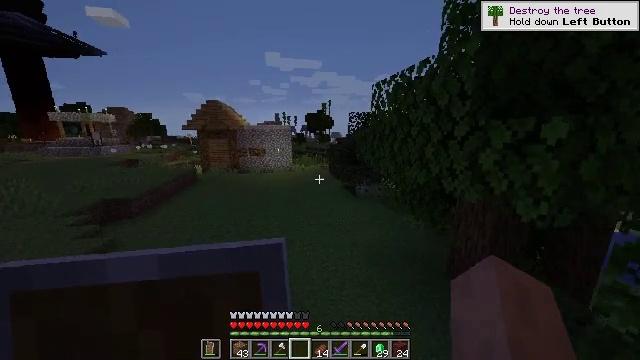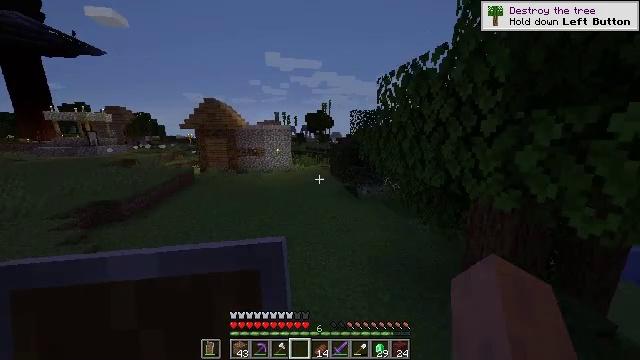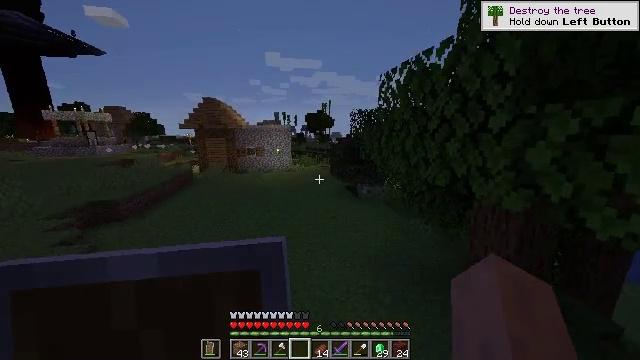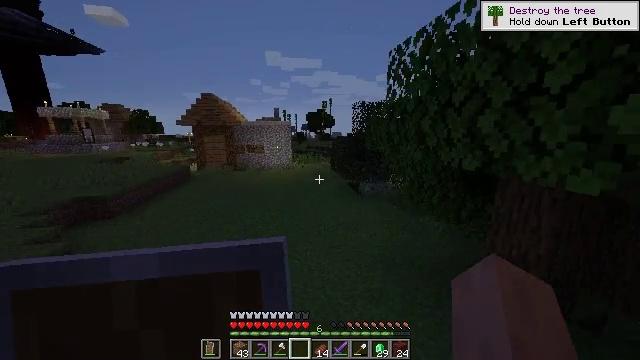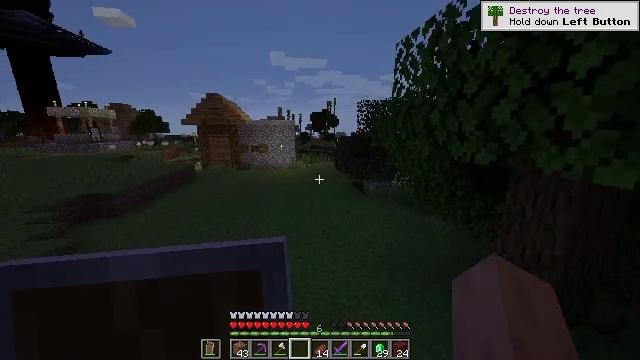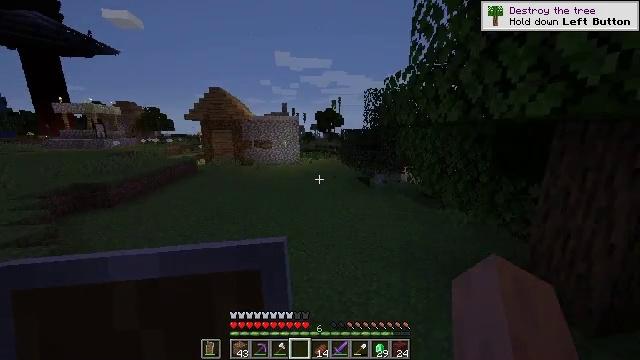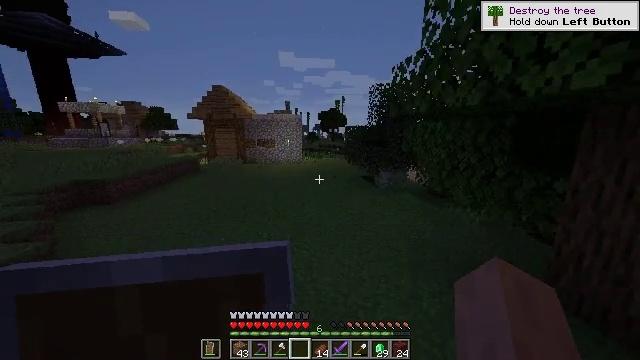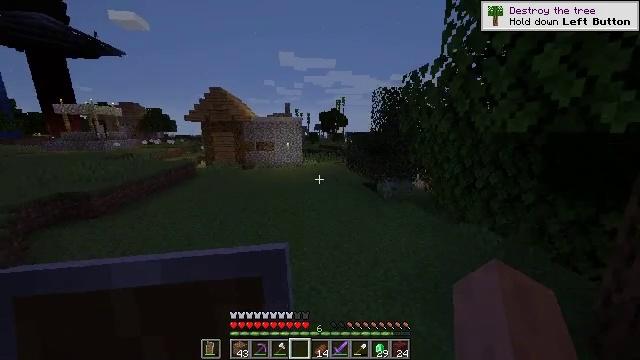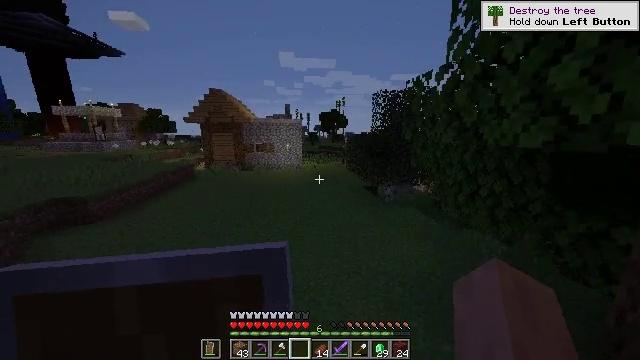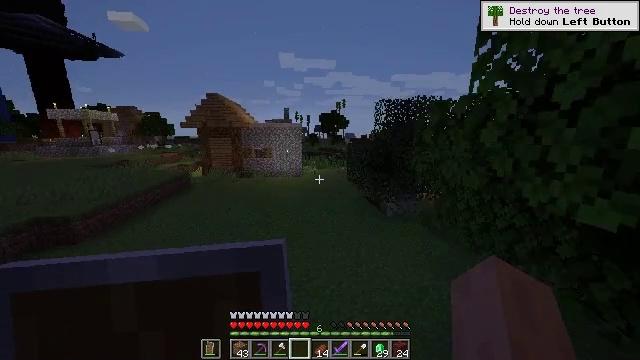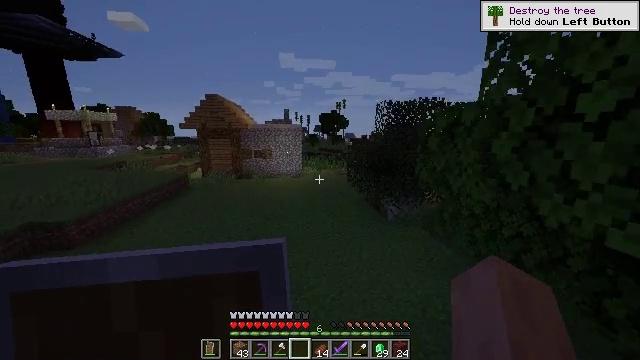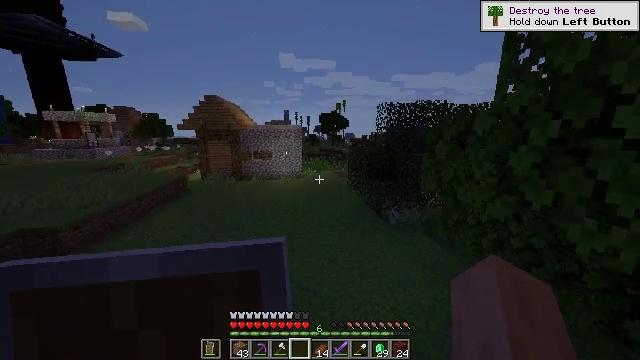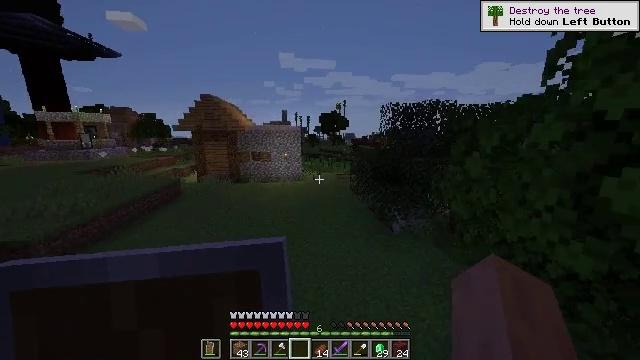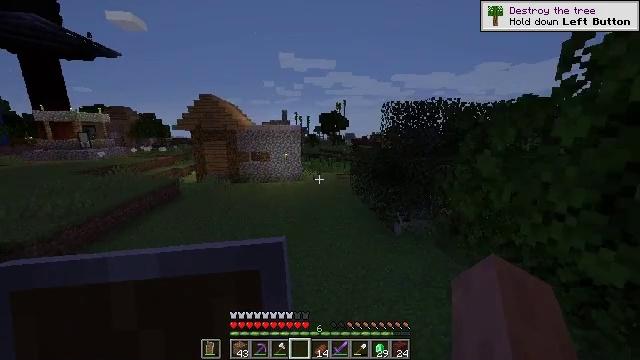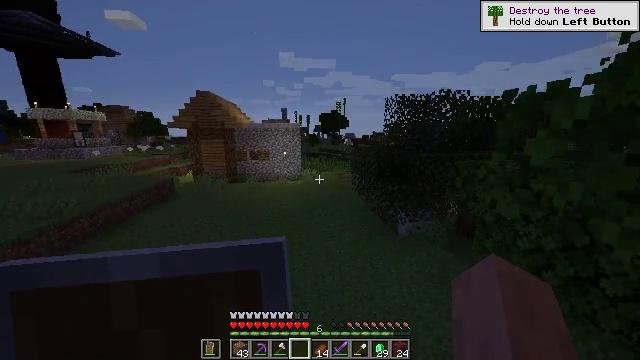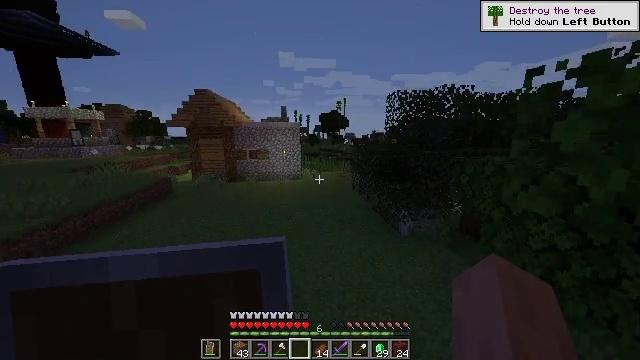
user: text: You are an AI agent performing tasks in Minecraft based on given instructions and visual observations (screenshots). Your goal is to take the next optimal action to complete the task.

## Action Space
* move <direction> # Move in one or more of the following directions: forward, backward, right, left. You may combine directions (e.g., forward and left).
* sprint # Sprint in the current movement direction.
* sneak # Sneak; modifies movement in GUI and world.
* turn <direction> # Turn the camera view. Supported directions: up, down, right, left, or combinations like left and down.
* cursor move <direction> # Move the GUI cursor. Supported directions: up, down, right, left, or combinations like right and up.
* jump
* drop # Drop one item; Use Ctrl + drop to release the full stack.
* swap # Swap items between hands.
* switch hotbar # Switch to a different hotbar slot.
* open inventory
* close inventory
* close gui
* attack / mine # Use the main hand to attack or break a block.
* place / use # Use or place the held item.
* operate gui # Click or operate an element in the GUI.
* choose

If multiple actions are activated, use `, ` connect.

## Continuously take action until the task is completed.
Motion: motion action
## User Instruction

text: Use ancient debris in the furnace to create netherite scrap.
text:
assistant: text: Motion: move forward, jump
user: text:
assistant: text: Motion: move forward, jump
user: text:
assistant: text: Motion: move forward, jump
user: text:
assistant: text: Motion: move forward, turn left, jump
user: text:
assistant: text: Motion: move forward, turn left, jump
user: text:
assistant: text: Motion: move forward, jump
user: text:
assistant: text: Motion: move forward, jump
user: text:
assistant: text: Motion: move forward, jump
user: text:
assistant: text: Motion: move forward, jump
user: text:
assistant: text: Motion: move forward, jump
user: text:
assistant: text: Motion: move forward, jump
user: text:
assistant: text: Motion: move forward, jump
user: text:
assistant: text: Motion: move forward, jump
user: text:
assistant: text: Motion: move forward, jump
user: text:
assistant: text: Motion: move forward, jump
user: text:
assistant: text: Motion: move forward, jump
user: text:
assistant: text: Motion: move forward, jump
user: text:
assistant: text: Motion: move forward, jump
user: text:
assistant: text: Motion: move forward, jump
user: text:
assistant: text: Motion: move forward, jump
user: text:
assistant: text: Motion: move forward, turn left and up, jump
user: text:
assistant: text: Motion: move forward and move right, turn left and up, jump
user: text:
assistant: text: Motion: move forward and move right, turn left and up, jump
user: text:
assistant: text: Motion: move forward and move right, jump
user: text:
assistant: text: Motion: move forward, jump
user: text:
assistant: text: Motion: move forward, jump
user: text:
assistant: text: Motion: move forward, jump
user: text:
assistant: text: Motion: move forward, jump
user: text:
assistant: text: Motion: move forward, jump
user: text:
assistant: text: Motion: move forward, jump